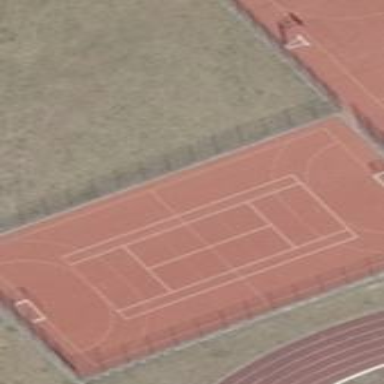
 located on pitch designated for leisure land."